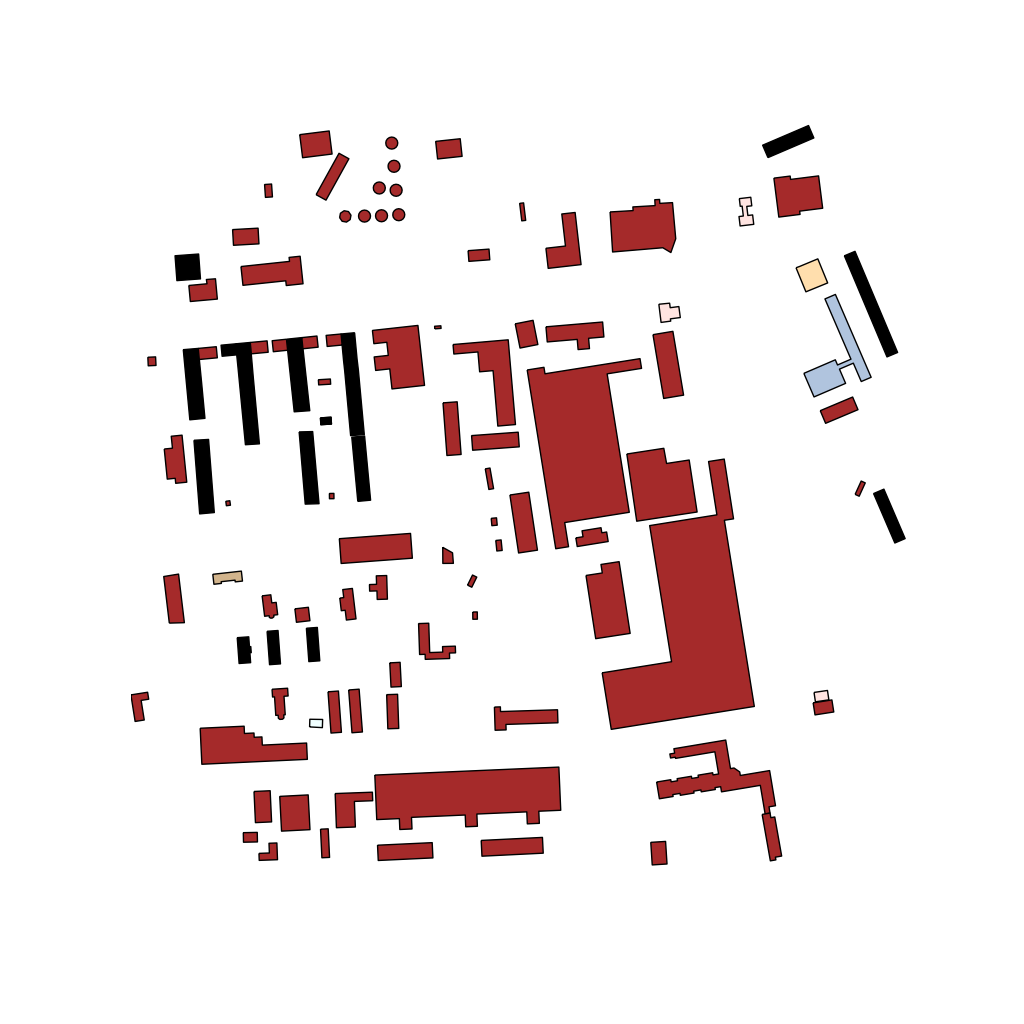
Tags: overhead vector_map, business, industrial, recreation, residential, modern, soviet, high_rise, individual_rise, low_rise, medium_rise, density_1, Building, Facility, Gas, Grocery, Hostel, Post, Supermkt, 1.0 km²